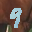
Label: 9